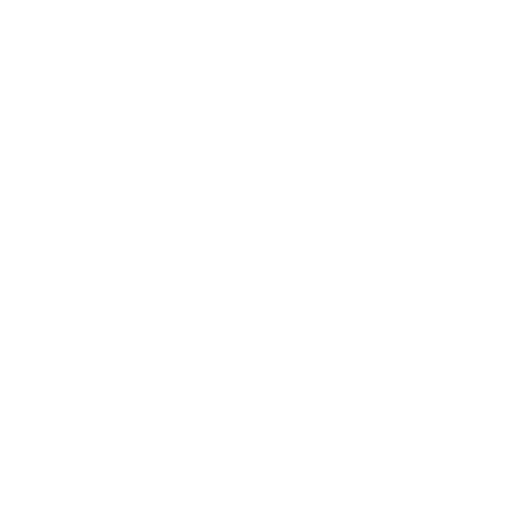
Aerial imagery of gap in Nevada named Vent Pass containing shrub and grassland